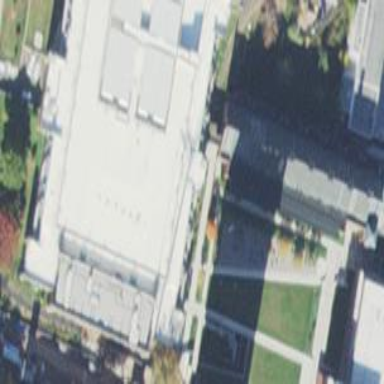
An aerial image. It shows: University building.